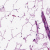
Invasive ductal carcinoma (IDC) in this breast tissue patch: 0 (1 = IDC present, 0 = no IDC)